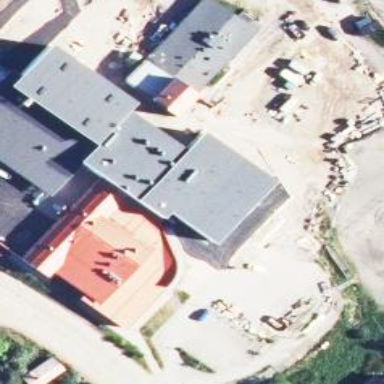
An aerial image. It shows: School building.